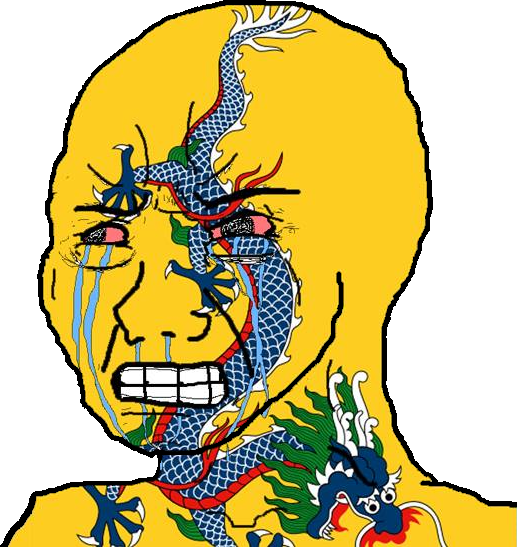
Label: 5_Crying_Wojak